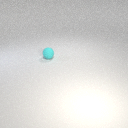
small cyan rubber sphere